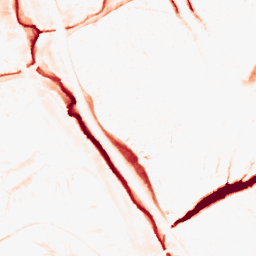
Category: morphological
Decomposition family: tophat
Decomposition parameters: size: 10
mode: black
Upsampling method: sinc_blackman
Upsampling parameters: scale: 2
kernel_size: 8
Upsampling scale: 2